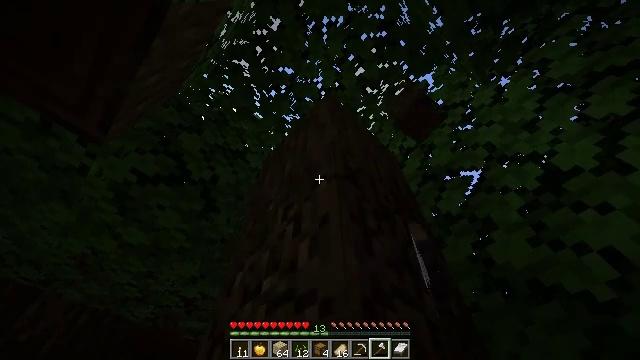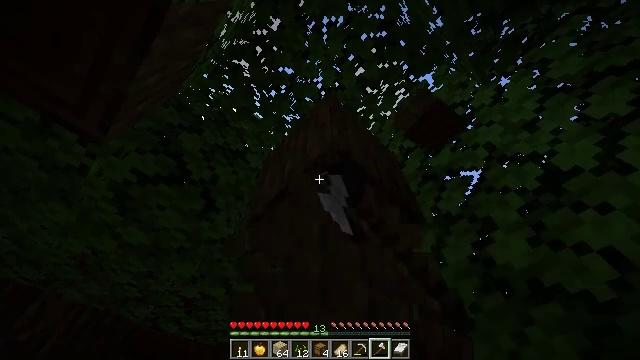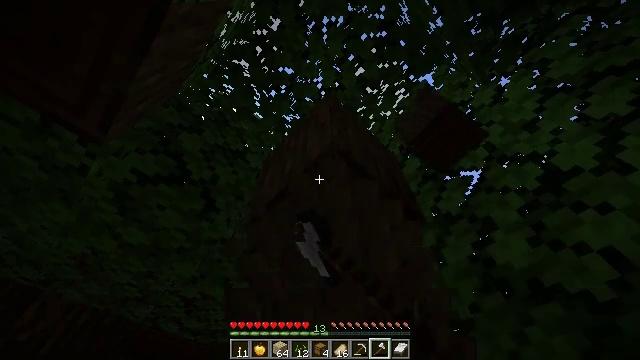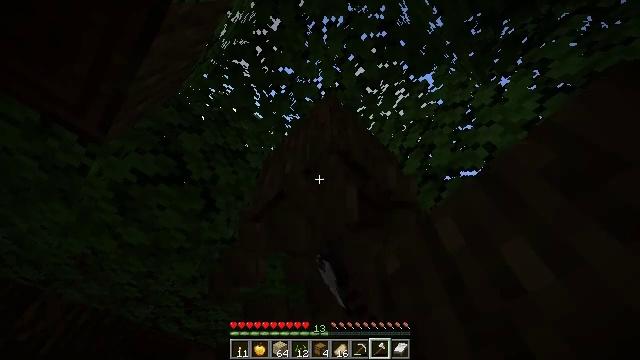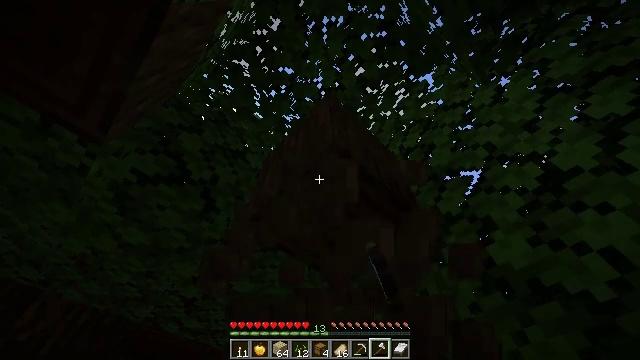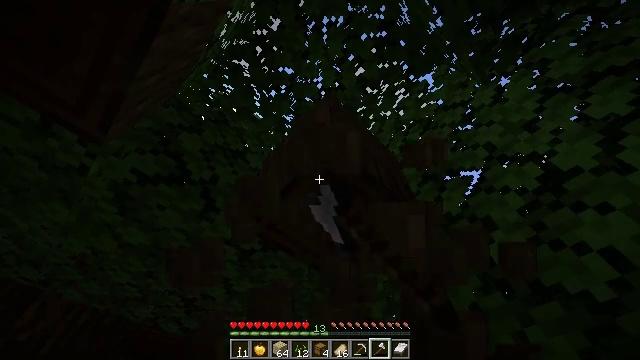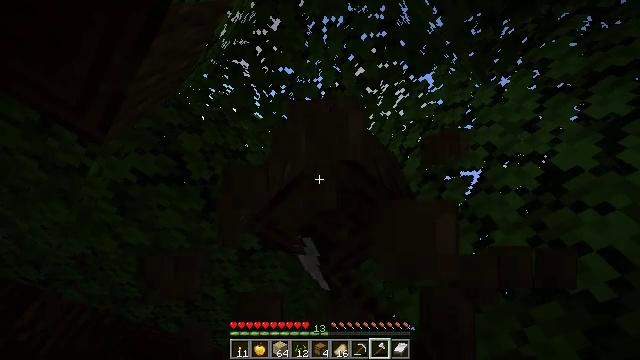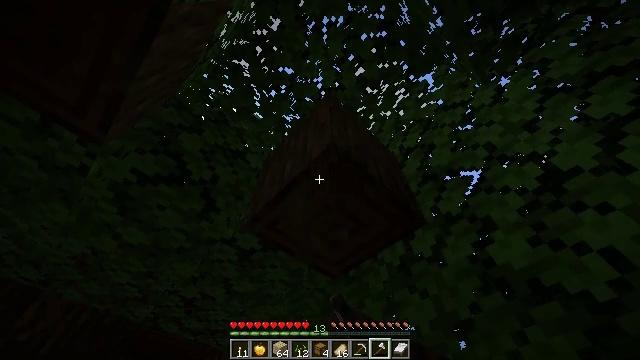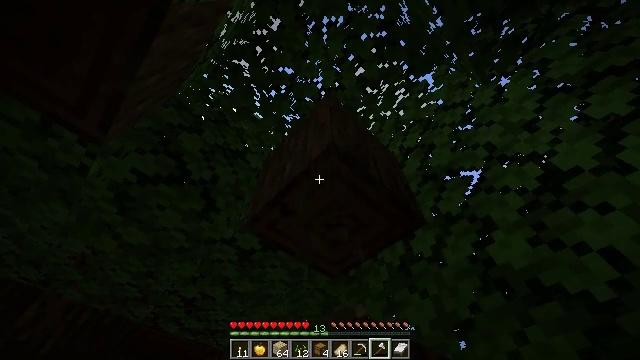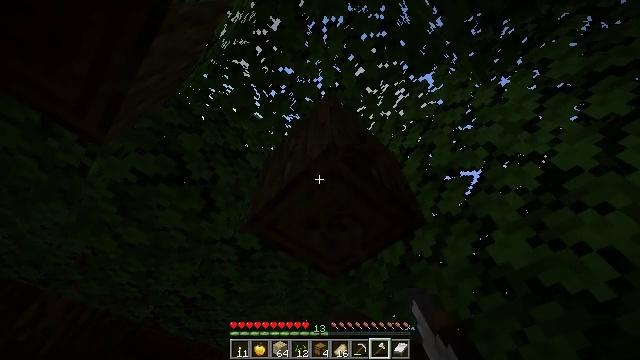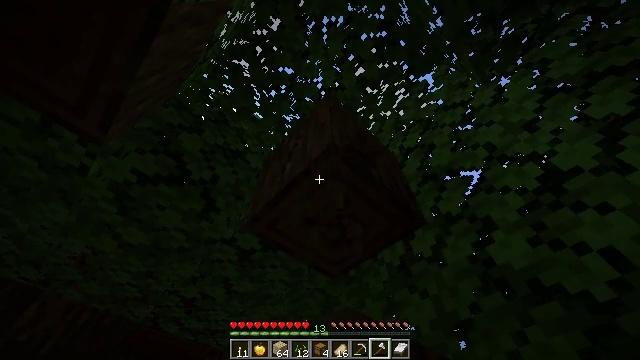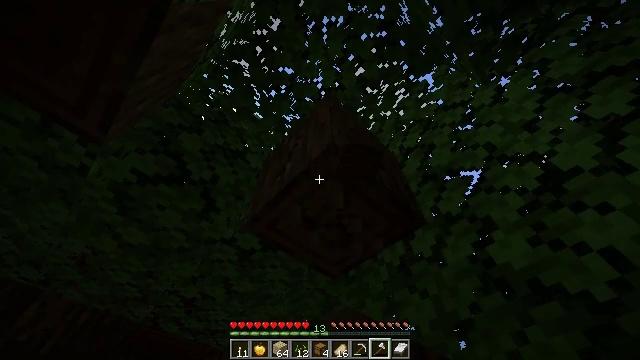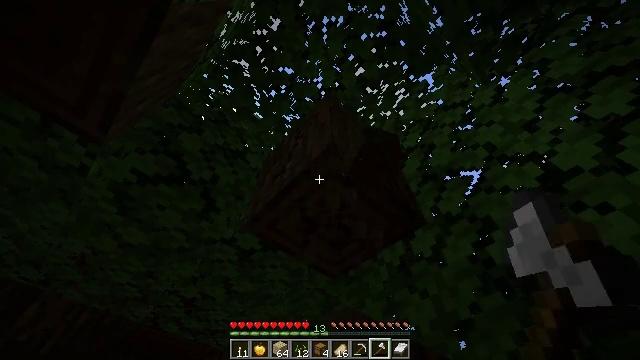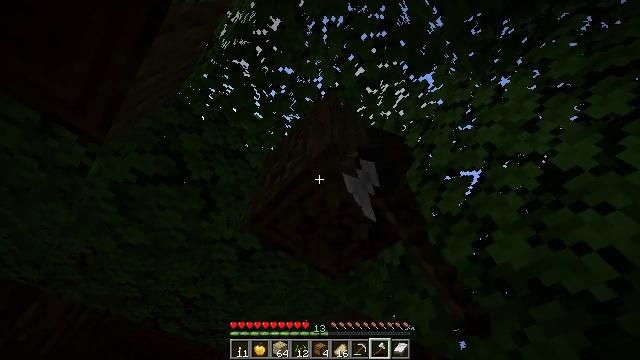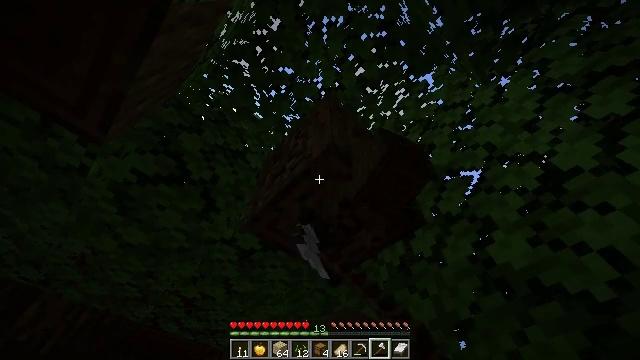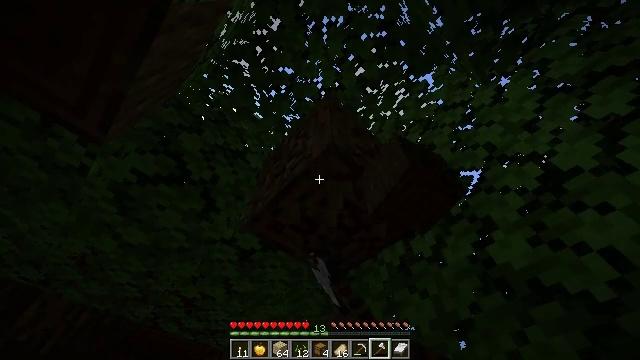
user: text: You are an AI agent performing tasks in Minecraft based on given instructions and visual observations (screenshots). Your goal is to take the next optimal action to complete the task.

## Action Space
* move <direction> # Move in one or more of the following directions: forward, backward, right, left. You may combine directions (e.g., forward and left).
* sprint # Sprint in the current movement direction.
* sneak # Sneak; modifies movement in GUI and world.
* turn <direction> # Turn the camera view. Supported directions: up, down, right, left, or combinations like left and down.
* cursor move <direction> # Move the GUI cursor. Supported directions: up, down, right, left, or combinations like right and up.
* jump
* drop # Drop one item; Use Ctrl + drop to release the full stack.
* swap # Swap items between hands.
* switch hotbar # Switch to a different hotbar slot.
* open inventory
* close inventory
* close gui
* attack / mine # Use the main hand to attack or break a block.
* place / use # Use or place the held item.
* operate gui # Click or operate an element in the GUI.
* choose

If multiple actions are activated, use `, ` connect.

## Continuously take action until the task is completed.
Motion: motion action
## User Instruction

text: Mine the dark oak log from a tree.
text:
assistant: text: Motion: attack / mine
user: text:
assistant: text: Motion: attack / mine
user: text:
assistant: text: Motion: attack / mine
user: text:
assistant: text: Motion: attack / mine
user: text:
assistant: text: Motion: attack / mine
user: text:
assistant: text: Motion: attack / mine
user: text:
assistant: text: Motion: attack / mine
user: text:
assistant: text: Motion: attack / mine
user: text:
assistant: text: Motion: attack / mine
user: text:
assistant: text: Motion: attack / mine
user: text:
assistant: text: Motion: attack / mine
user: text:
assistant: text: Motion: attack / mine
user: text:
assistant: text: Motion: attack / mine
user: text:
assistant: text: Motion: attack / mine
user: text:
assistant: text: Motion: attack / mine
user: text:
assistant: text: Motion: attack / mine
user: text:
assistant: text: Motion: attack / mine
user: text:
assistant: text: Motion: attack / mine
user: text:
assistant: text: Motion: attack / mine
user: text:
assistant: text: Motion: attack / mine
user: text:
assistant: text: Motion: turn right and down, attack / mine
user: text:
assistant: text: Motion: turn right and down, attack / mine
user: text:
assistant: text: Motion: turn right and down, attack / mine
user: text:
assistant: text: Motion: turn right and down, attack / mine
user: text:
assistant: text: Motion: turn right and down, attack / mine
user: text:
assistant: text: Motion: turn down, attack / mine
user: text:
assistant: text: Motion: turn down, attack / mine
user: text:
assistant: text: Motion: turn down, attack / mine
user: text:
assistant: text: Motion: attack / mine
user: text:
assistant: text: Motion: attack / mine